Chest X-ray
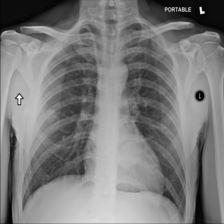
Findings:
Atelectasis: negative
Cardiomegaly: negative
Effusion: negative
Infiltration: negative
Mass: positive
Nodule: negative
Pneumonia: negative
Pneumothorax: negative
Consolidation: negative
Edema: negative
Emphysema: negative
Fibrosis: negative
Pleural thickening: negative
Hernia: negative